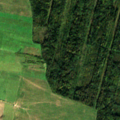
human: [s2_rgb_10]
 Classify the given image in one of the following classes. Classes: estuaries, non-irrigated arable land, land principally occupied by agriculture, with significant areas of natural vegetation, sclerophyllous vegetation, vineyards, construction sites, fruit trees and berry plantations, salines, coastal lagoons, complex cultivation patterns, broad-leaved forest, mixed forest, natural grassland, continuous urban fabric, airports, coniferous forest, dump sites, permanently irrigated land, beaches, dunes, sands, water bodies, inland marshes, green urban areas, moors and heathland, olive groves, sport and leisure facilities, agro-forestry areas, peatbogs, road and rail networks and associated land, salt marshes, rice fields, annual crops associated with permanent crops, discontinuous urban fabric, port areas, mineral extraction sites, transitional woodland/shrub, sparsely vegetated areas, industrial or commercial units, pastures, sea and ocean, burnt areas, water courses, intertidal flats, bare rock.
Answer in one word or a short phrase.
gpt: non-irrigated arable land, mixed forest, transitional woodland/shrub